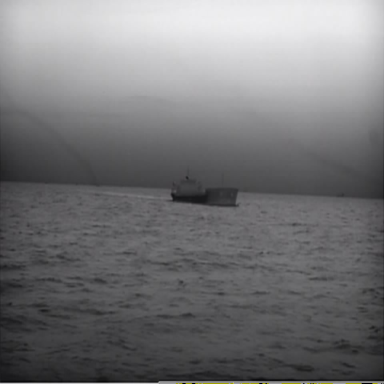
There is a liner in the infrared image.